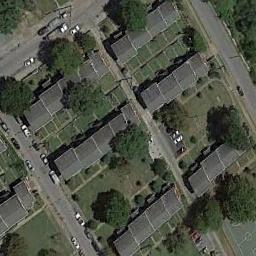
Label: residential